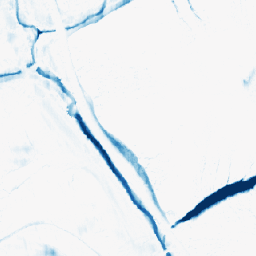
Category: morphological
Decomposition family: morphological_ellipse
Decomposition parameters: operation: closing
width: 20
height: 5
Upsampling method: nearest
Upsampling parameters: scale: 4
Upsampling scale: 4